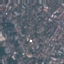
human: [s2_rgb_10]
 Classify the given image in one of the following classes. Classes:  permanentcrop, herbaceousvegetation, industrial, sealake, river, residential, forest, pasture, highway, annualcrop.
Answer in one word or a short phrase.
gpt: Residential